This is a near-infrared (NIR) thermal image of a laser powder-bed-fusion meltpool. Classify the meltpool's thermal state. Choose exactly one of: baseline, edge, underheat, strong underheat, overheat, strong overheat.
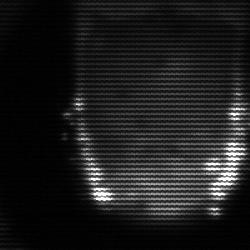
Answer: baseline